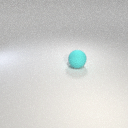
large cyan rubber sphere